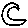
Label: moon